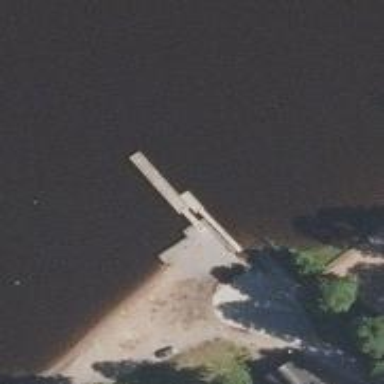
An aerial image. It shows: Man-made pier.